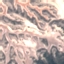
Land use / land cover class: HerbaceousVegetation